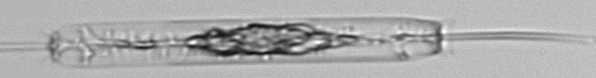
Label: Ditylum_brightwellii